Question: Count the number of objects in the diagram.
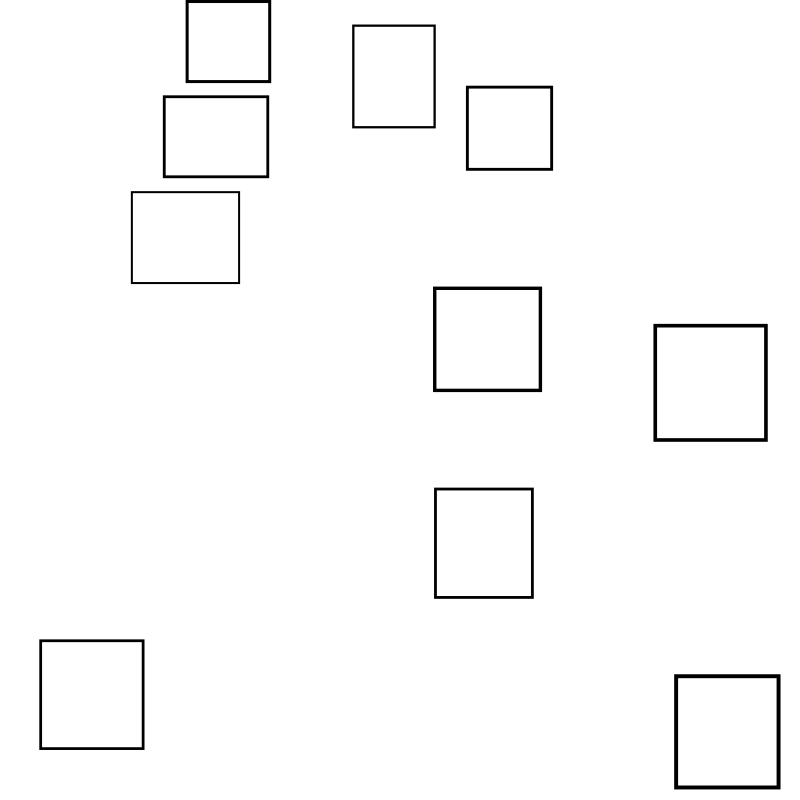
Answer: 10